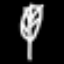
Label: leaf